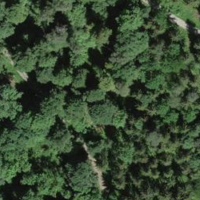
EUNIS habitat code: 44
Species observed at this site:
Impatiens parviflora